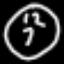
Label: clock